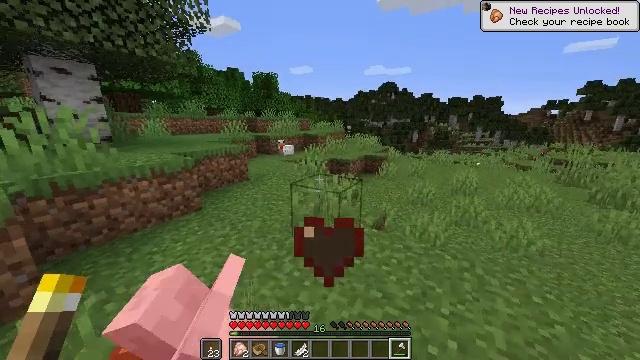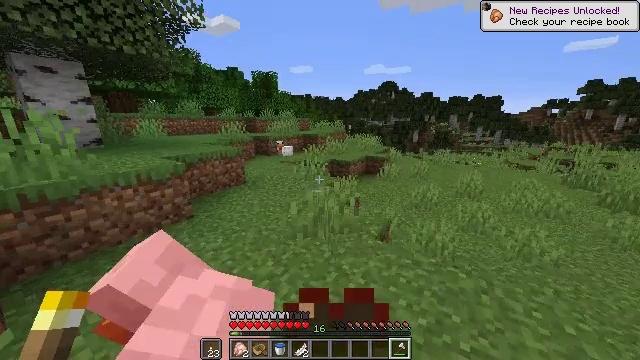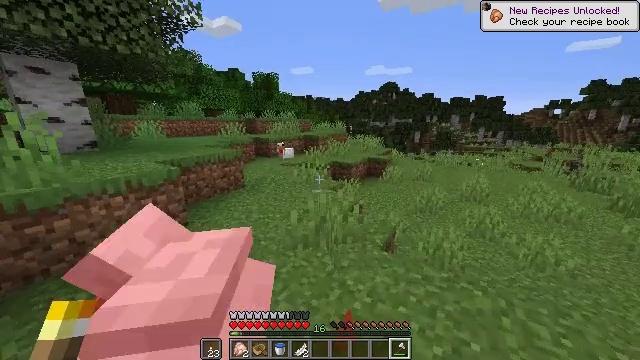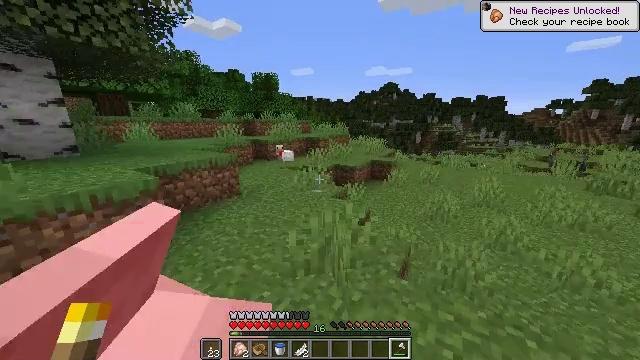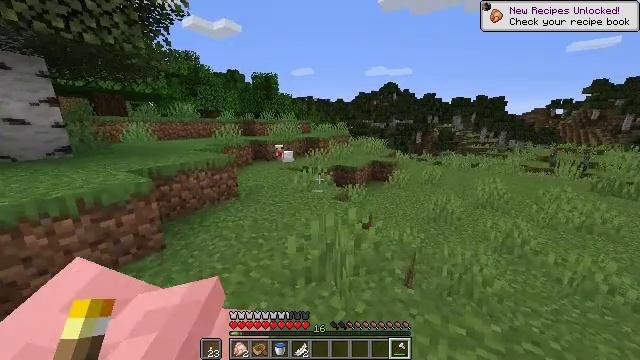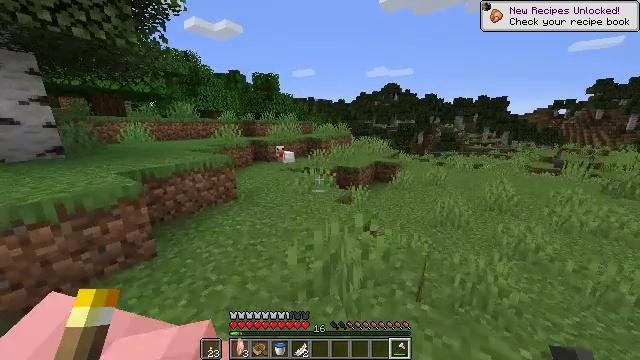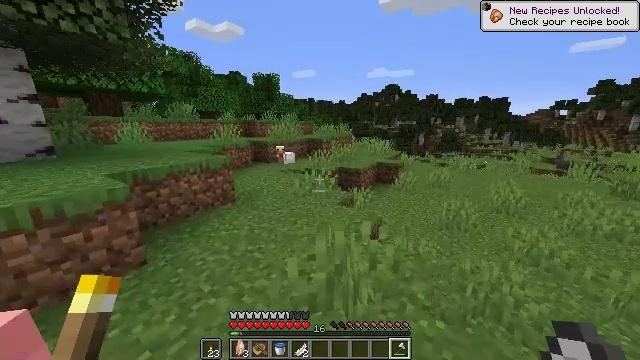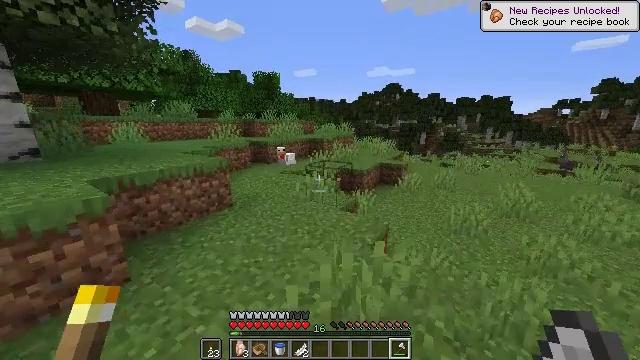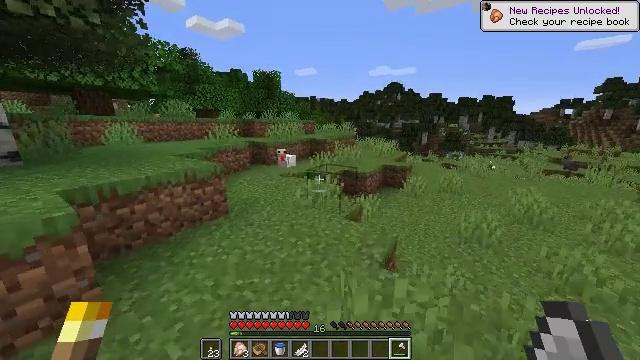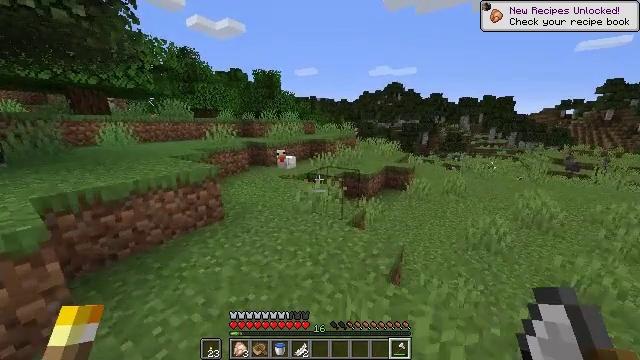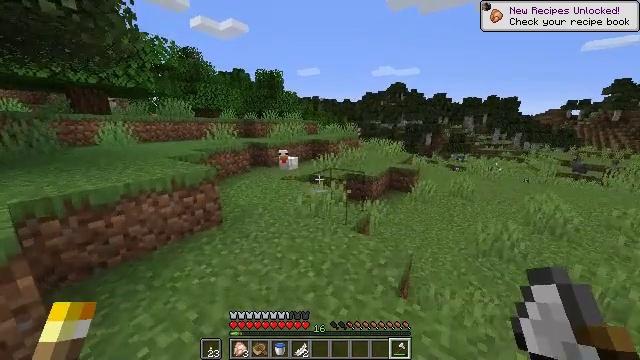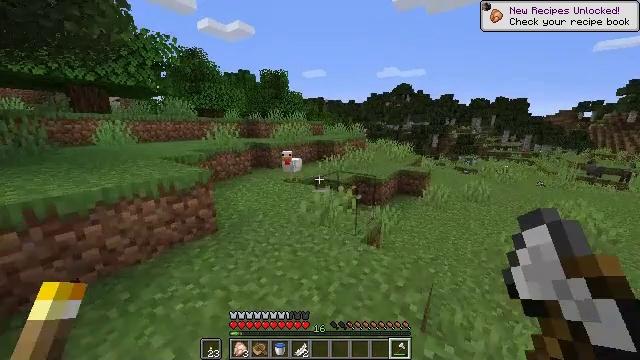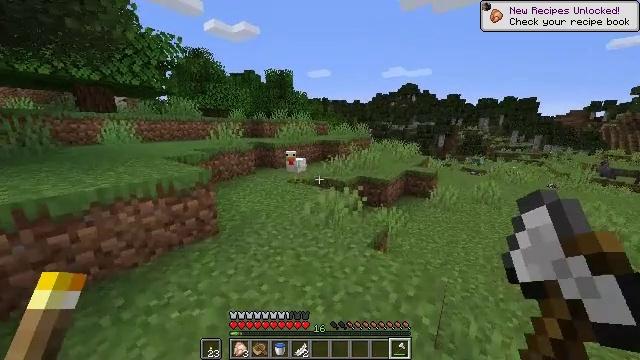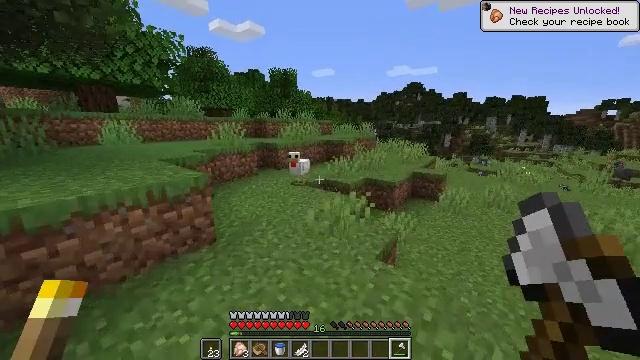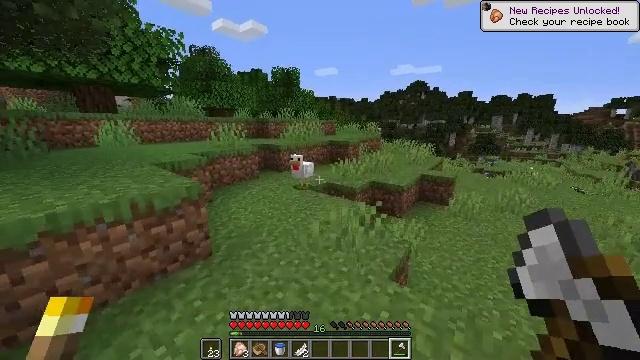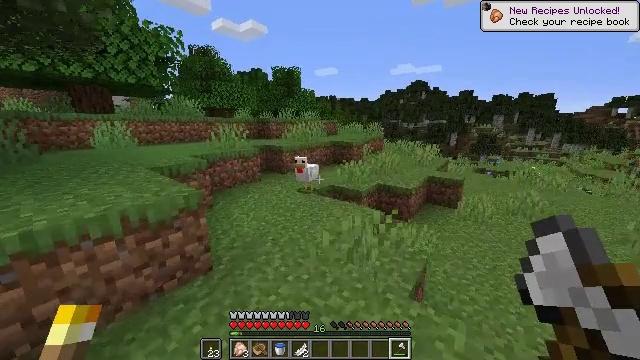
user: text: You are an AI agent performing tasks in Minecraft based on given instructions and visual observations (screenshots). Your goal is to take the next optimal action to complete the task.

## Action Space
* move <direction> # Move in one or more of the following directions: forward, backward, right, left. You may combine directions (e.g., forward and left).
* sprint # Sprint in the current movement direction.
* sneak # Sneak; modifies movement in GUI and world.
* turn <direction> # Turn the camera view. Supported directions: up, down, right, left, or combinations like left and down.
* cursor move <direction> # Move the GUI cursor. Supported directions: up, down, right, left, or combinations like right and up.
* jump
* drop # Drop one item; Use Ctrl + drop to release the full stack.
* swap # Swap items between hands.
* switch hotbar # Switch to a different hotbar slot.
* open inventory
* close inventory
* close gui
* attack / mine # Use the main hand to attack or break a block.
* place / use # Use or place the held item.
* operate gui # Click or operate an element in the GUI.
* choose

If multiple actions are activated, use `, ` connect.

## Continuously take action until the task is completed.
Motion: motion action
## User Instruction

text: Combat the chicken.
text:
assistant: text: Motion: move forward, sprint
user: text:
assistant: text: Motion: move forward, sprint
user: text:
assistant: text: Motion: move forward, sprint
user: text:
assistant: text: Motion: move forward, sprint
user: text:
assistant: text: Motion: move forward, sprint
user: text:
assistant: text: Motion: move forward, sprint
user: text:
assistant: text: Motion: move forward, sprint
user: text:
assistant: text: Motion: move forward, sprint
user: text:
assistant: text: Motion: move forward, sprint
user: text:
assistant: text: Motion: move forward, sprint
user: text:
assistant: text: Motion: move forward, sprint, turn left
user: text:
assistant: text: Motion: move forward, sprint, turn left
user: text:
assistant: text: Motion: move forward, sprint, turn left
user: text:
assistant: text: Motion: move forward and move left, sprint
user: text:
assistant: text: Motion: move forward and move left, sprint
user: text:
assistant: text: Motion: move forward and move left, sprint
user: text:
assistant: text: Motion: move forward, sprint
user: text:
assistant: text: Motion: move forward, sprint
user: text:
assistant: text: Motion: move forward, sprint
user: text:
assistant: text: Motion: move forward, sprint
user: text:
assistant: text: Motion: move forward, sprint
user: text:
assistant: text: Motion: move forward, sprint
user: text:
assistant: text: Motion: move forward, sprint, turn down
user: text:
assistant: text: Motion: move forward, sprint, turn down
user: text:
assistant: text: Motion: move forward, sprint, turn right and down
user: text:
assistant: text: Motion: move forward, sprint, turn down
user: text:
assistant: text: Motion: move forward, sprint, turn left and down, attack / mine
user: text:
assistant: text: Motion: move forward, sprint, turn right and down, attack / mine
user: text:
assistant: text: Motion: move forward, sprint, turn right and down
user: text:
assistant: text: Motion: move forward, sprint, turn right and down